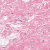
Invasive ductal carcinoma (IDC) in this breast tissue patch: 0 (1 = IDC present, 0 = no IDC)